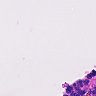
Metastatic tissue present: no